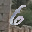
Label: 6